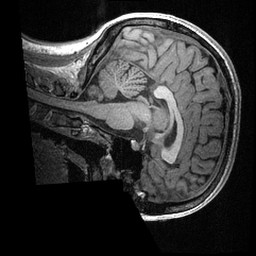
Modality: T1w
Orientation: sagittal
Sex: female
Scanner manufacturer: ge
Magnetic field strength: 3 T
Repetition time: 0.0064 s
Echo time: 0.00281 s